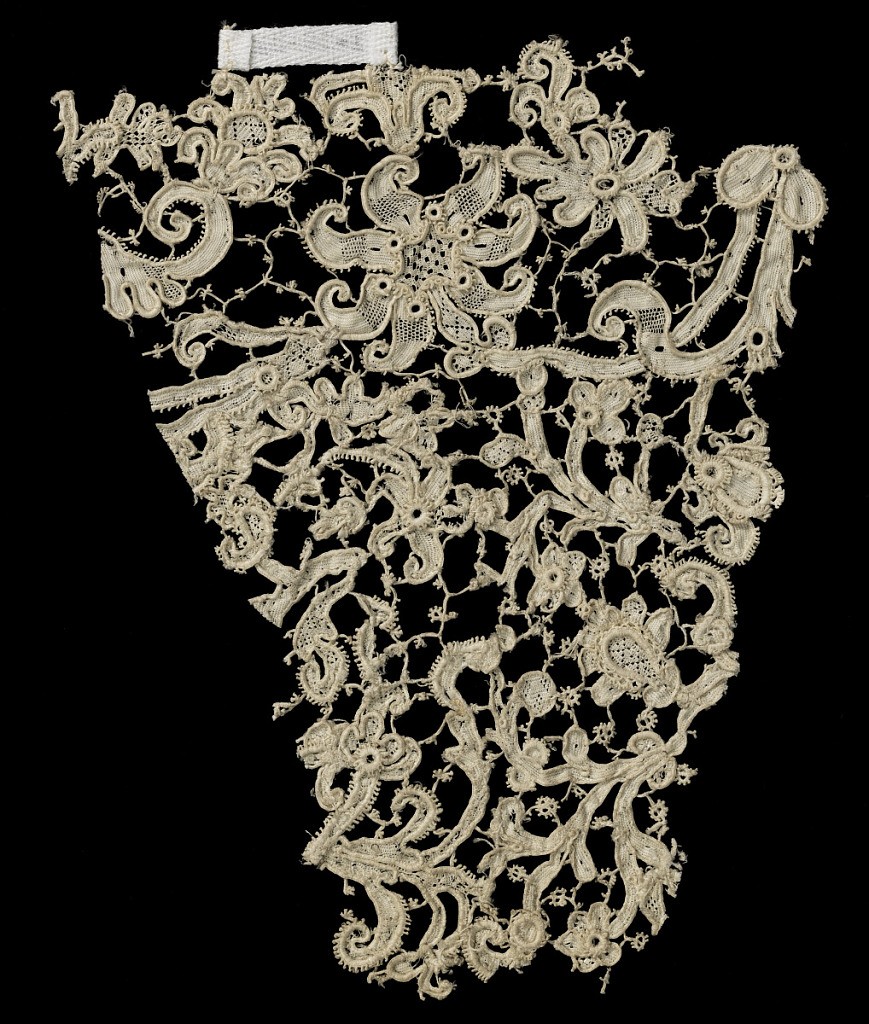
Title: Fragment
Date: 17th century
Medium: linen Technique: needle lace
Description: Fragment with a fine blossom and vine pattern and slightly raised three-dimensional details. Pattern areas connected by brides with wheels and picots.